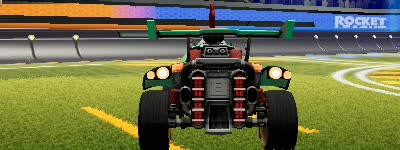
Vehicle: octane